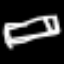
Label: bed